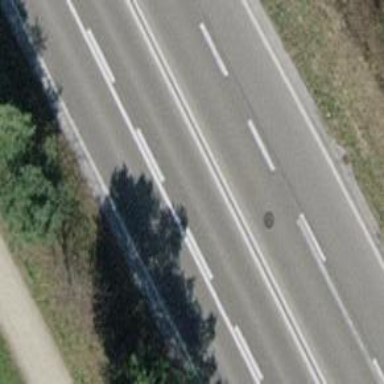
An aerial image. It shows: Asphalt motorroad with trunk classification.